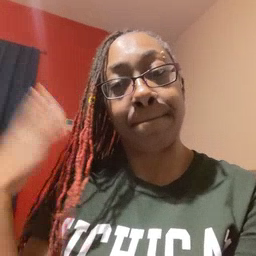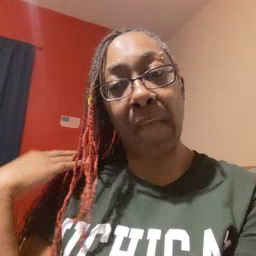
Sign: backyard